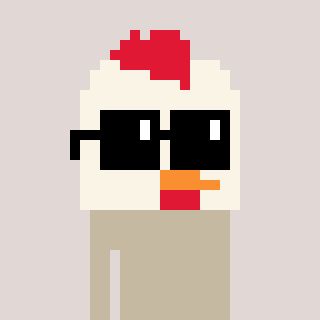
a pixel art character with square black sunglasses, a chicken-shaped head and a teal-colored body on a warm background